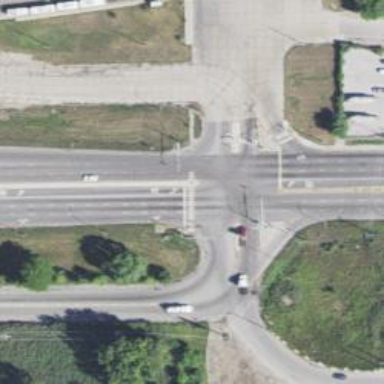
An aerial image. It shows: Traffic island located on footway.